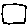
Label: square